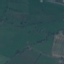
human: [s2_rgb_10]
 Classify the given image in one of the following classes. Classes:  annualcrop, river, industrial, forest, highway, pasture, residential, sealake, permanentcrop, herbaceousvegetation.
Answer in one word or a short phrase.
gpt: Pasture